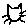
Label: cat